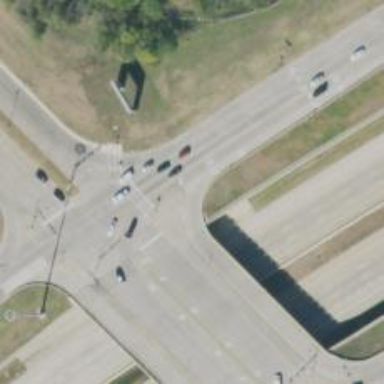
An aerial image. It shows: Secondary link road.